Question: Iam working on C++ console application course
I was trying to creat a linked list
and the visual studio just gived me like over 30 Errors though the code seems perfectly fine to me

'''
#include <iostream>
using namespace std;
template <class Nodetype>
class Node{
private:
Nodetype data;
Node<Nodetype>*next;
friend Linkedlist ;
};
template <class Nodetype>
class Linkedlist{
private:
Node<Nodetype>*head;
public:
Linkedlist();
void insertItem(Nodetype item);
void DeleteItem(Nodetype item);
void MakeEmpty();
bool FindItem(Nodetype item);
void Display();
};
template <class Nodetype>
Linkedlist<Nodetype>::Linkedlist()
{
head = NULL;
}
template <class Nodetype>
void Linkedlist< Nodetype >::insertItem(Nodetype item)
{
Node< Nodetype > *location;
location = new Node< Nodetype >();
location->data = item;
location->next = head;
head = location;
}
template <class Nodetype>
void Linkedlist<Nodetype>::Display()
{
Node<Nodetype>*current = head;
while (current != NULL)
{
cout << current->data;
current = current->next;
}
}
template <class Nodetype>
void Linkedlist< Nodetype >::DeleteItem(Nodetype item)
{
Node< Nodetype >* preLocation = NULL;
Node< Nodetype >* location = head;
if (item == location->data)
head = location->next;
else
{
do
{
preLocation = location;
location = location->next;
} while (item != location->data);
preLocation->next = location->next;
}
delete location;
}
template <class Nodetype>
void Linkedlist<Nodetype>::MakeEmpty()
{
Node<Nodetype>* tempPtr;
while (head != NULL)
{
tempPtr = head;
head = head > next;
delete tempPtr;
}
}
template <class Nodetype>
bool Linkedlist<Nodetype>::FindItem(Nodetype item)
{
bool found;
Node<Nodetype> *currentPos = head;
found = false;
while ((currentPos != NULL) && !found)
{
if (item == (currentPos->data))
found = true;
else
currentPos = currentPos->next;
}
return found;
}
void main(){
int x = 0;
Linkedlist<string> L;
L.insertItem("name1");
L.insertItem("name2");
cin >> x;
}
'''
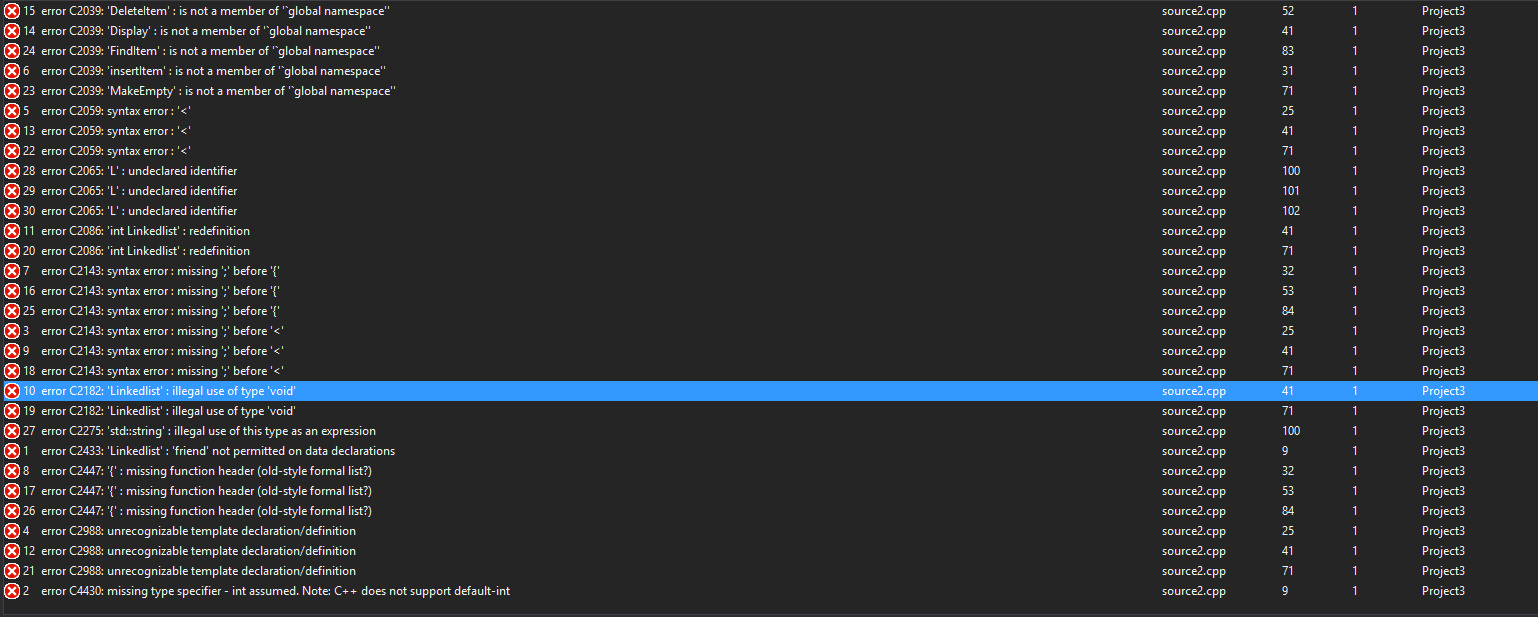
Answer: > and the visual studio just gived me like over 30 Errors though the code seems perfectly fine to me
It's not fine, it's full of errors.
Listen to your compiler. Go to the lines it tells you have errors. Fix them.
For example:
'''
head = head > next;
'''
That's clearly wrong. Fix it.
And this isn't valid C++:
'''
friend Linkedlist ;
'''
it should be:
'''
template<class T> friend class LinkedList;
'''
but you should declare 'LinkedList' first, before you say it's a friend.